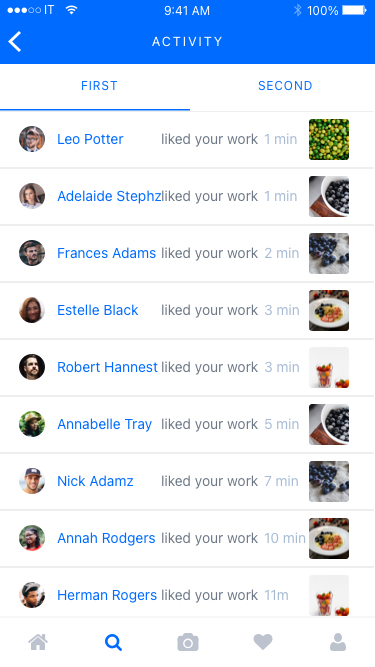
Text in this UI design:
11m
liked your work
Herman Rogers
10 min
liked your work
Annah Rodgers
7 min
liked your work
Nick Adamz
5 min
liked your work
Annabelle Tray
3 min
liked your work
Robert Hannest
3 min
liked your work
Estelle Black
2 min
liked your work
Frances Adams
1 min
liked your work
Adelaide Stephz
1 min
liked your work
Leo Potter
Second
First
Activity
100%
9:41 AM
IT